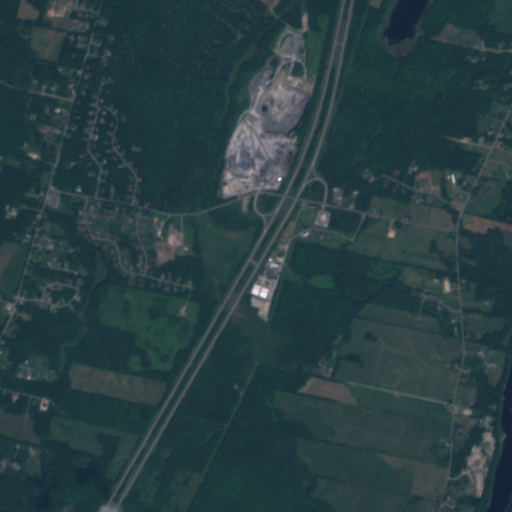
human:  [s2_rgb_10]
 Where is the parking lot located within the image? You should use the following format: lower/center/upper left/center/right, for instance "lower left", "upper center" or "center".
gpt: The parking lot is located in the center of the image.
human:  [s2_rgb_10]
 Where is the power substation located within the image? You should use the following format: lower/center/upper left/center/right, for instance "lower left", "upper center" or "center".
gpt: The power substation is located in the center of the image.
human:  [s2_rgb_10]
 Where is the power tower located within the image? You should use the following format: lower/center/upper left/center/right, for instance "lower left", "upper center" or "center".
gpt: There is no power tower in the image.